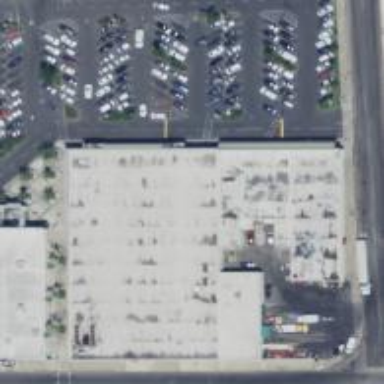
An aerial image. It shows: Supermarket.